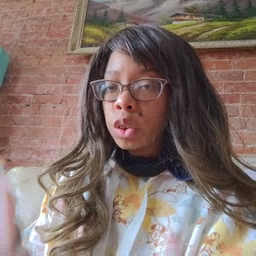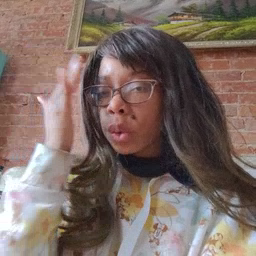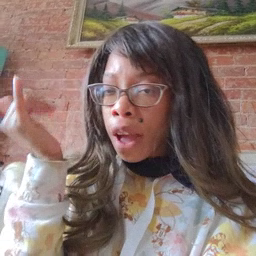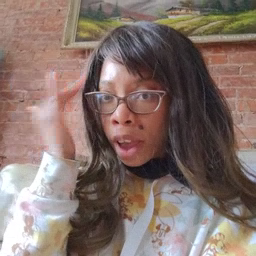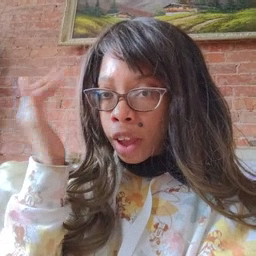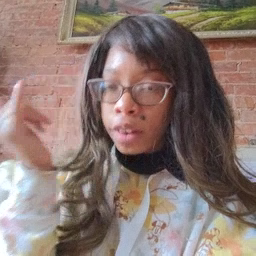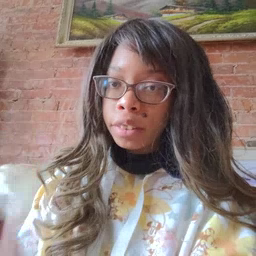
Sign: why